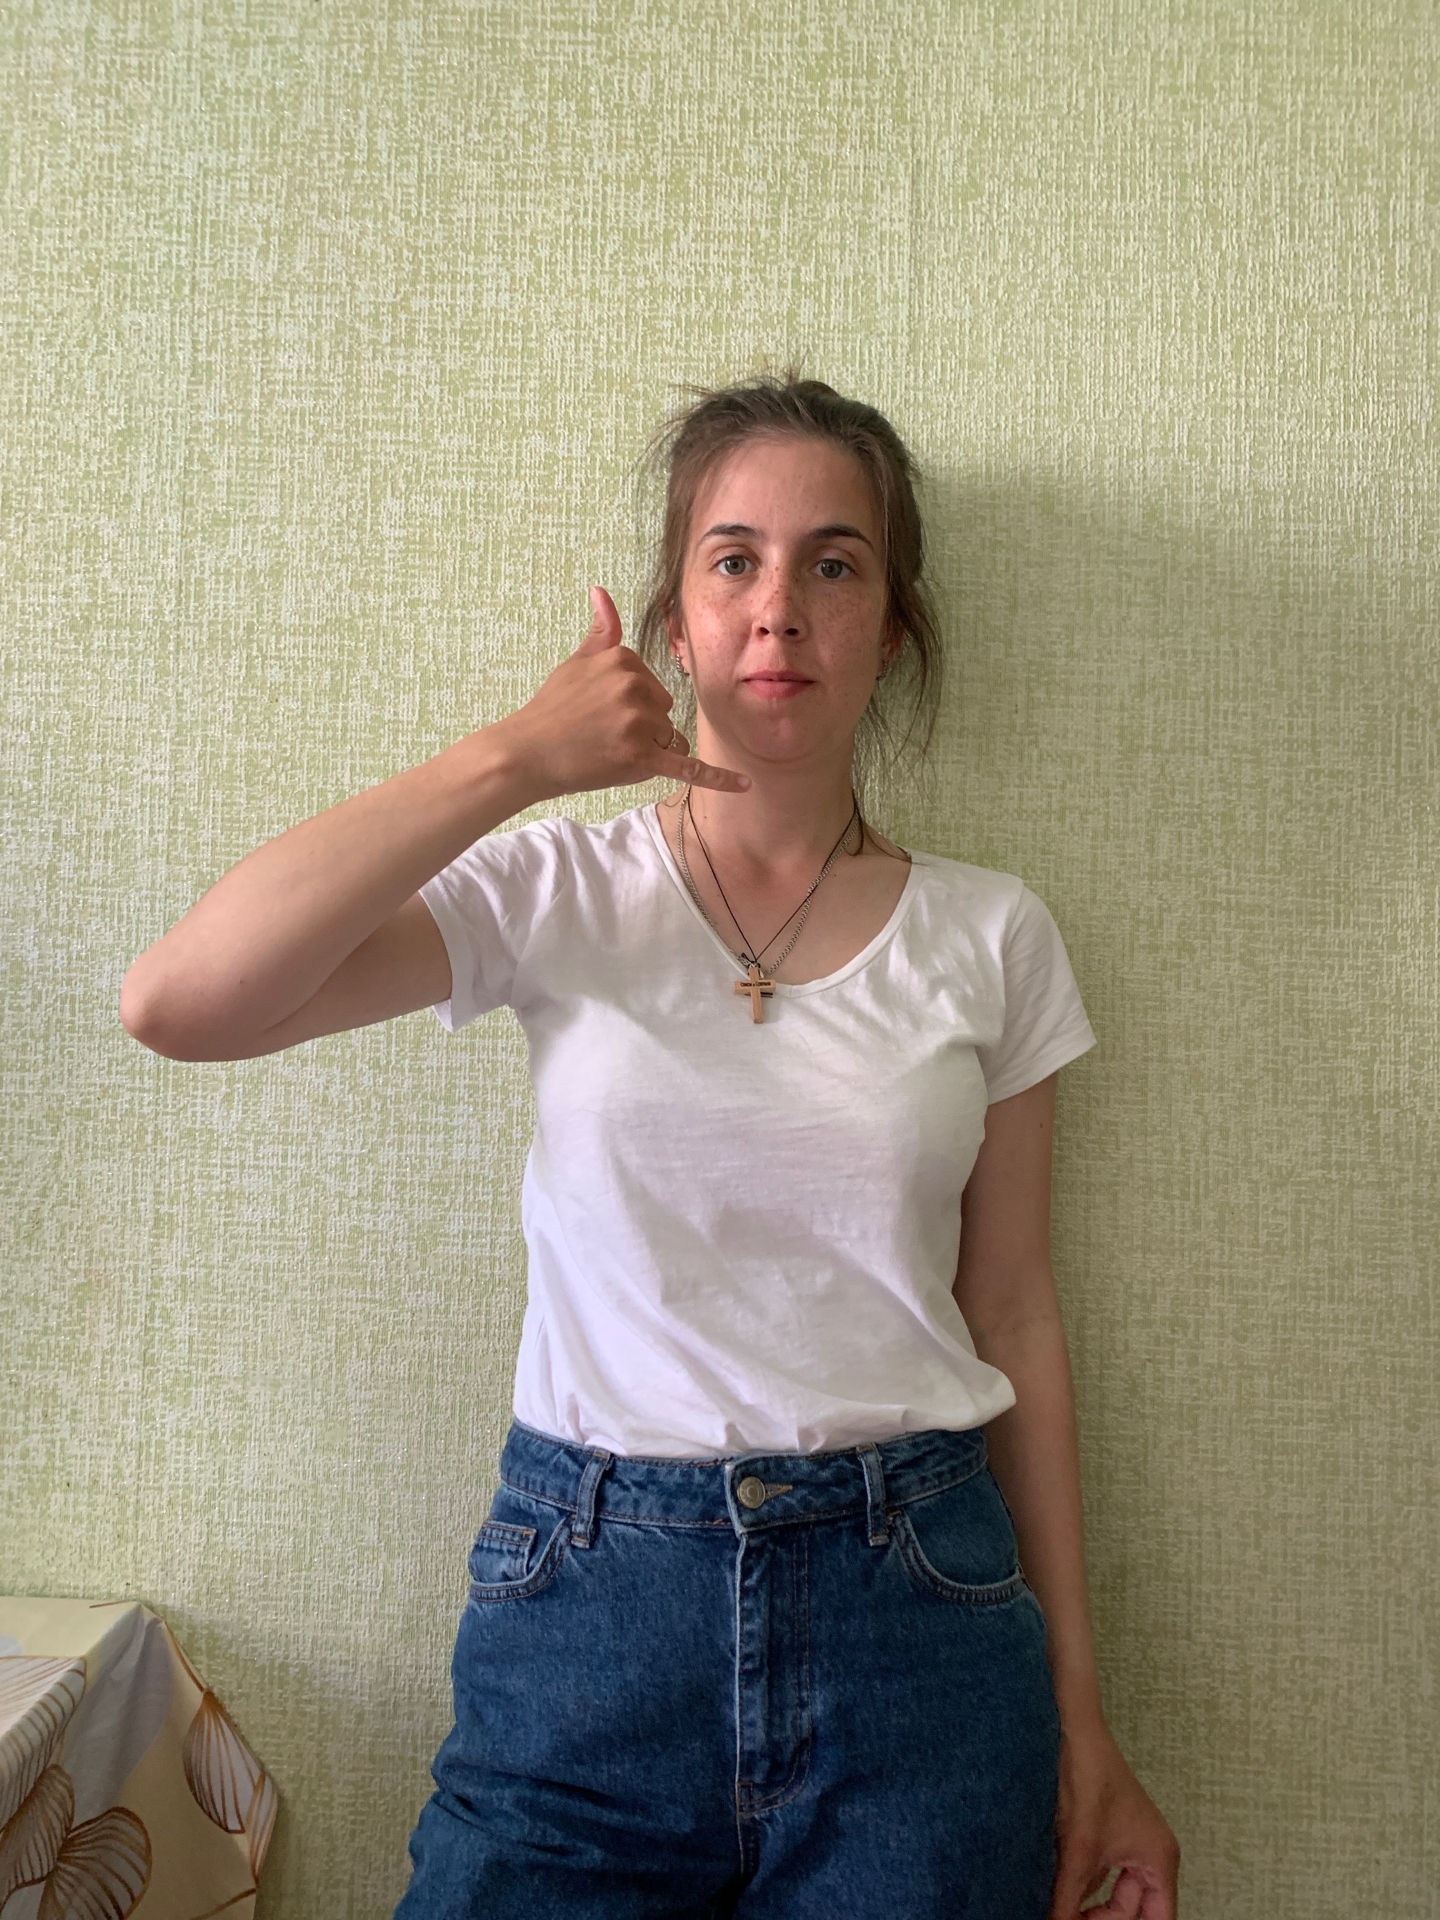
Label: clear